Question: I'm trying to use a check mark in the UITablewViewCell which is a custom cell that has 3 labels. The problem is that no matter what resolution or dimensions I use for the check mark image, it's looks pixelated as in the image below. I tried 40x40, 60x60 and 80x80 pixels and also 72 Dpi and 300 Dpi with no success. Here is the code for the custom cell:
'''
- (UITableViewCell *)tableView:(UITableView *)tableView cellForRowAtIndexPath: (NSIndexPath *)indexPath
{
static NSString *CellIdentifier = @"MyCell";
//UILabel *mainLabel, *secondLabel, *thirdLabel;
UITableViewCell *cell = [tableView dequeueReusableCellWithIdentifier:CellIdentifier];
if (cell == nil)
{
cell = [[UITableViewCell alloc] initWithStyle:UITableViewCellStyleDefault reuseIdentifier:CellIdentifier];
cell.accessoryType = UITableViewCellAccessoryNone;
//Add the 3 labels
mainLabel = [[UILabel alloc] initWithFrame:CGRectMake(40.0, 5.0, 180.0, 21.0)];
mainLabel.tag = MAINLABEL_TAG;
//mainLabel.font = [UIFont systemFontOfSize:14.0];
//mainLabel.font = [UIFont fontWithName:@"Geeza Pro Bold" size:17.0];
mainLabel.font = [UIFont boldSystemFontOfSize:13];
mainLabel.textAlignment = UITextAlignmentLeft;
mainLabel.textColor = [UIColor blackColor];
mainLabel.highlightedTextColor = [UIColor whiteColor];
mainLabel.autoresizingMask = UIViewAutoresizingFlexibleWidth | UIViewAutoresizingFlexibleHeight;
[cell.contentView addSubview:mainLabel];
secondLabel = [[UILabel alloc] initWithFrame:CGRectMake(40.0, 21.0, 190.0, 21.0)];
secondLabel.tag = SECONDLABEL_TAG;
//secondLabel.font = [UIFont systemFontOfSize:12.0];
//secondLabel.font = [UIFont fontWithName:@"Geeza Pro" size:15.0];
secondLabel.font = [UIFont systemFontOfSize:13];
secondLabel.textAlignment = UITextAlignmentLeft;
secondLabel.textColor = [UIColor darkGrayColor];
secondLabel.highlightedTextColor = [UIColor whiteColor];
secondLabel.autoresizingMask = UIViewAutoresizingFlexibleWidth | UIViewAutoresizingFlexibleHeight;
[cell.contentView addSubview:secondLabel];
thirdLabel = [[UILabel alloc] initWithFrame:CGRectMake(240.0, 11.0, 70.0, 21.0)];
thirdLabel.tag = THIRDLABEL_TAG;
//thirdLabel.font = [UIFont systemFontOfSize:12.0];
//thirdLabel.font = [UIFont fontWithName:@"Geeza Pro Bold" size:17.0];
thirdLabel.font = [UIFont boldSystemFontOfSize:13];
thirdLabel.textAlignment = UITextAlignmentRight;
thirdLabel.textColor = [UIColor blackColor];
thirdLabel.highlightedTextColor = [UIColor whiteColor];
thirdLabel.autoresizingMask = UIViewAutoresizingFlexibleWidth | UIViewAutoresizingFlexibleHeight;
[cell.contentView addSubview:thirdLabel];
}
else
{
mainLabel = (UILabel *)[cell.contentView viewWithTag:MAINLABEL_TAG];
secondLabel = (UILabel *)[cell.contentView viewWithTag:SECONDLABEL_TAG];
thirdLabel = (UILabel *)[cell.contentView viewWithTag:THIRDLABEL_TAG];
}
//If the requesting table view is the search display controller's table view, configure the cell using the filtered content, otherwise use the main list.
Car *car = nil;
if (tableView == self.searchDisplayController.searchResultsTableView)
{
car = [self.filteredListContent objectAtIndex:indexPath.row];
}
else
{
car = [self.listContent objectAtIndex:indexPath.row];
}
NSString *carName = [NSString stringWithFormat:@"%@",car.deviceName];
NSString *carDetails = [NSString stringWithFormat:@"%@ at %@",car.date,car.location];
NSString *carSpeed = [NSString stringWithFormat:@"%@ km/h",car.speed];
mainLabel.text = carName;
secondLabel.text = carDetails;
thirdLabel.text = carSpeed;
//Check for selection
if (car.isSelected == YES)
{
[cell.imageView setImage:[UIImage imageNamed:@"new_checkmark.png"]];
}
else
{
[cell.imageView setImage:nil];
}
return cell;
}
'''
And here is the screen shot:

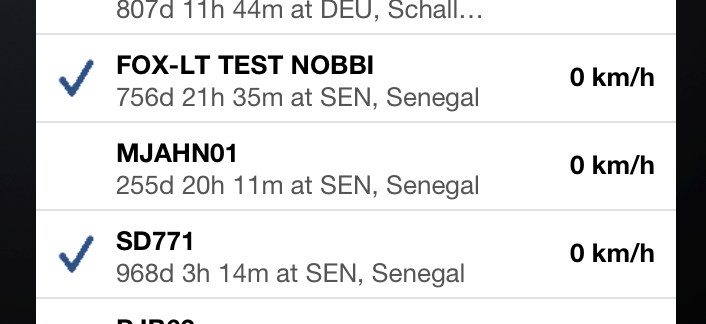
Answer: create two images named new_checkmark.png & new_checkmark@2x.png.
new_checkmark@2x.png must be doubled dimension of new_checkmark.png in proportion.
in coding dont use extension, onlu give name like this
'''
[cell.imageView setImage:[UIImage imageNamed:@"new_checkmark"]];
'''